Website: slack
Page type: payment
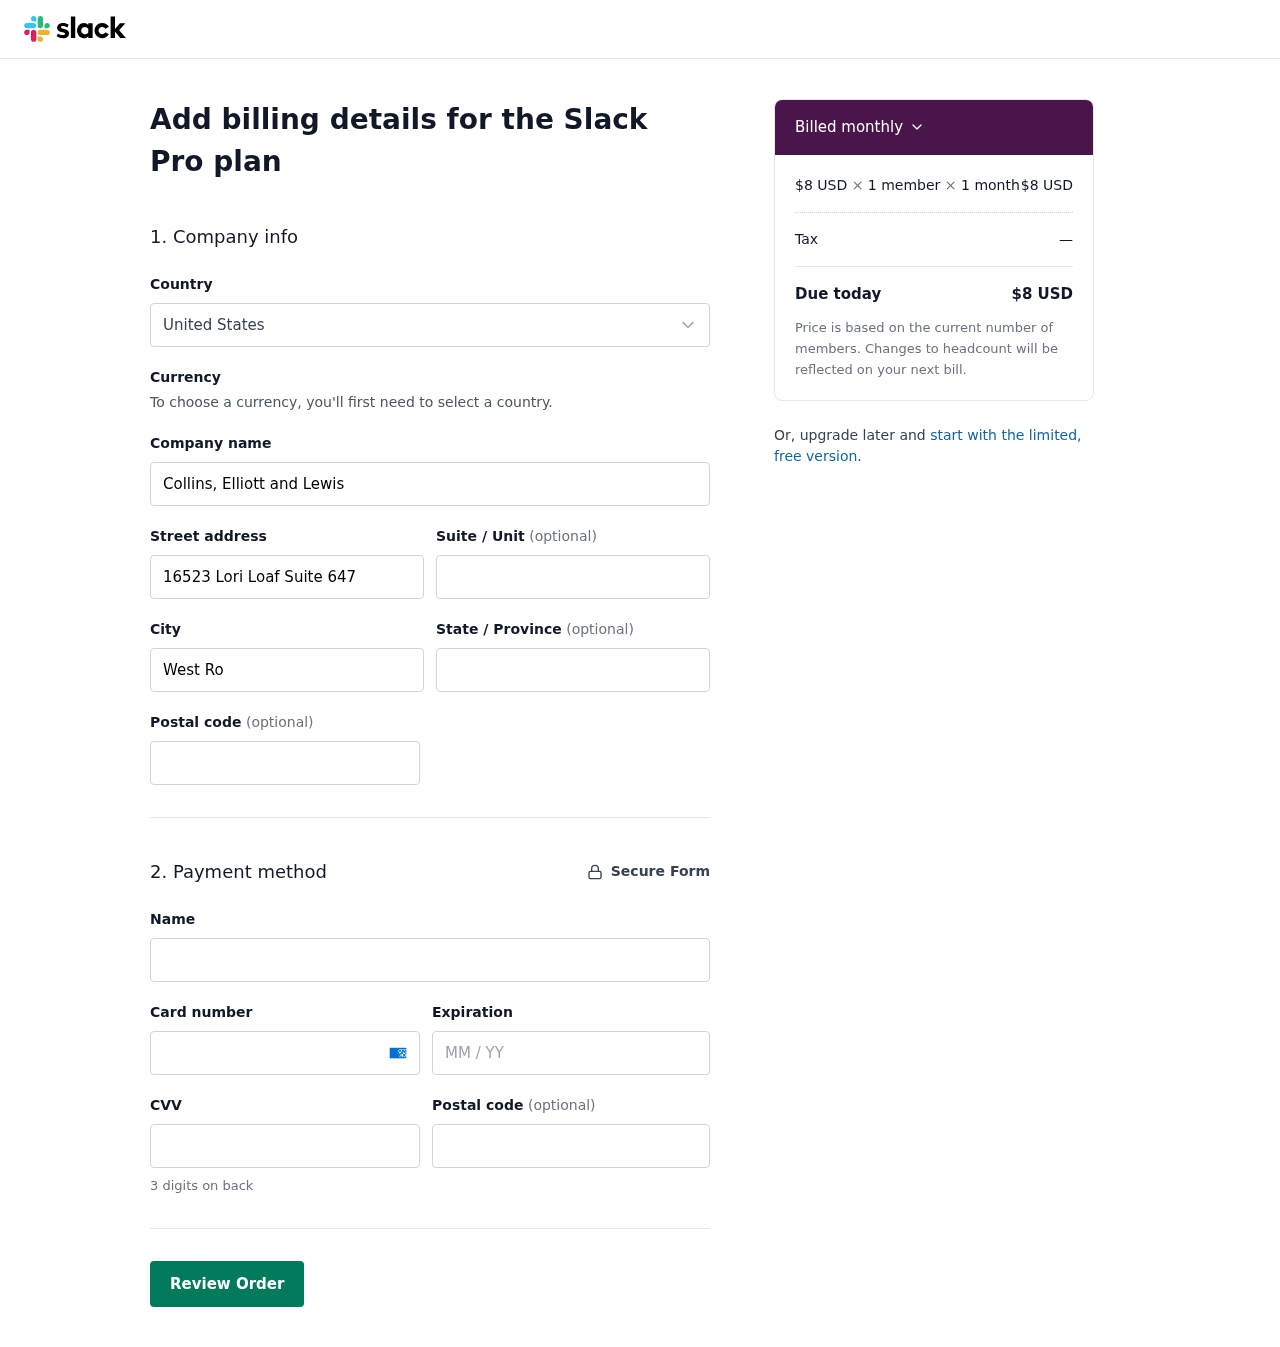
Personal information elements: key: PII_COUNTRY
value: United States
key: PII_COMPANY
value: Collins, Elliott and Lewis
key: PII_STREET
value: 16523 Lori Loaf Suite 647
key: PII_CITY
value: West Rogerfort
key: PII_STATE
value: Connecticut
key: PII_POSTCODE
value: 67803
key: PII_FULLNAME
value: Carolyn Sherman
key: PII_CARD_NUMBER
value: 3717 9280 9842 134
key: PII_CARD_EXPIRY
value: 08/28
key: PII_CARD_CVV
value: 7138
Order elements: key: ORDER_PRICE_PER_MEMBER
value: $8 USD
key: ORDER_NUM_MEMBERS
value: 1 member
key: ORDER_NUM_MONTHS
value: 1 month
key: ORDER_SUBTOTAL
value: $8 USD
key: ORDER_TAX
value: —
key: ORDER_TOTAL
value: $8 USD